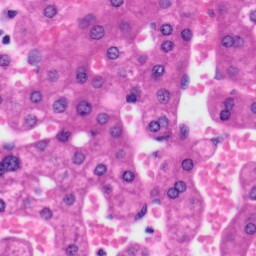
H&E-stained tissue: Liver